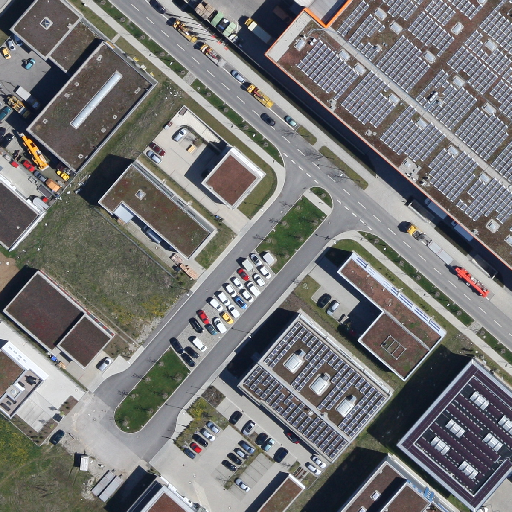
Referring expression: paved road along with tree